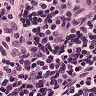
Metastatic tissue present: no